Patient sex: M
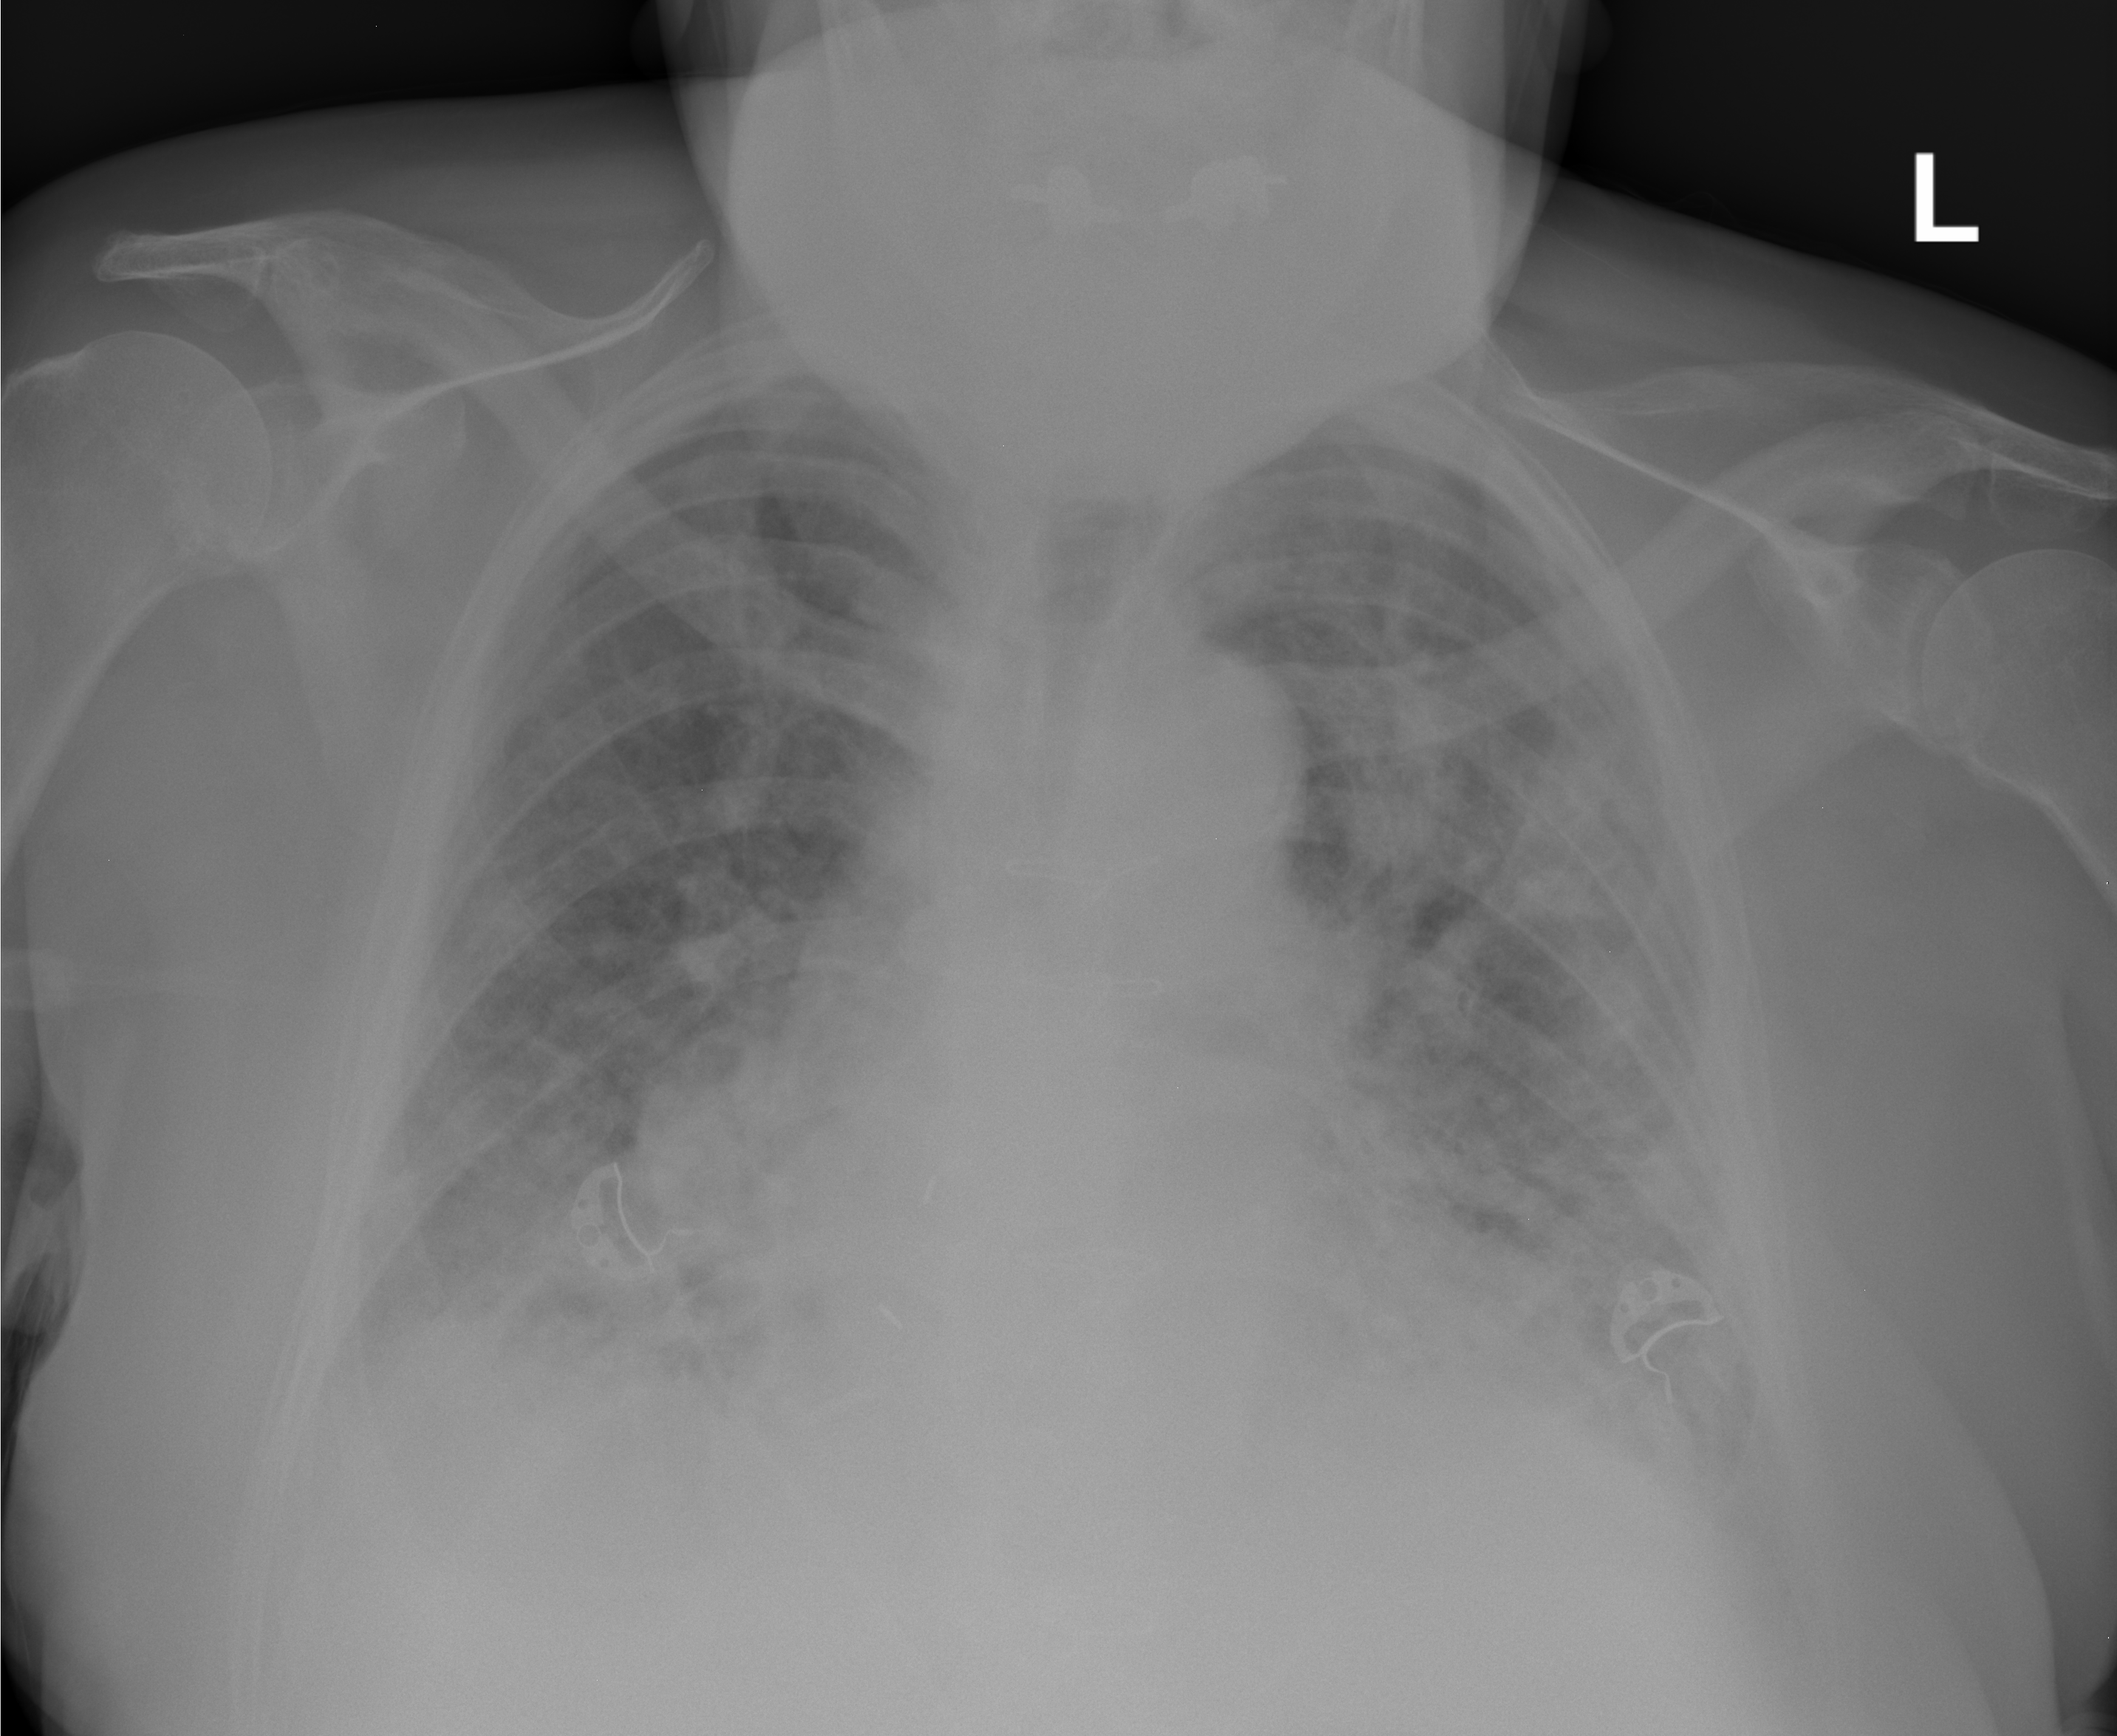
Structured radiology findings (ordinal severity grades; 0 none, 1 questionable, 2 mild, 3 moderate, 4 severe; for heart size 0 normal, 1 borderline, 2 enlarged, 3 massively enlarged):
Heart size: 2
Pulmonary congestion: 4
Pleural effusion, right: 2
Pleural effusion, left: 2
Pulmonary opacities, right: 3
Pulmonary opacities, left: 3
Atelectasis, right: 3
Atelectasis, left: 3